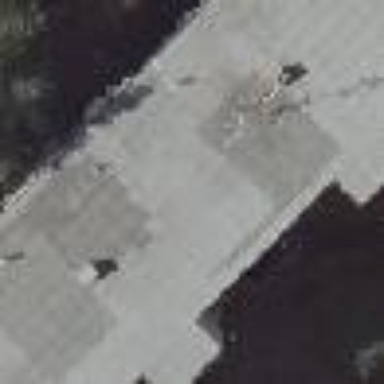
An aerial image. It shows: Residential building with flat roof.